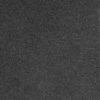
Label: dusty